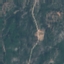
Land use / land cover class: HerbaceousVegetation